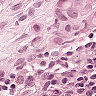
Metastatic tissue present: yes